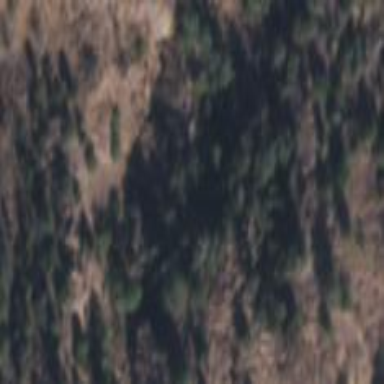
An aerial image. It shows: Woodland with evergreen needle-leaved trees.